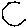
Label: hexagon